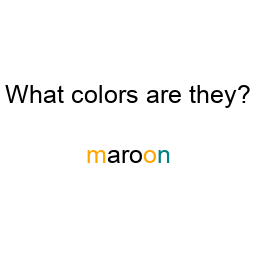
Color: orange, black, black, black, orange, teal
Color name shown: maroon
Background color: white
Question text color: black